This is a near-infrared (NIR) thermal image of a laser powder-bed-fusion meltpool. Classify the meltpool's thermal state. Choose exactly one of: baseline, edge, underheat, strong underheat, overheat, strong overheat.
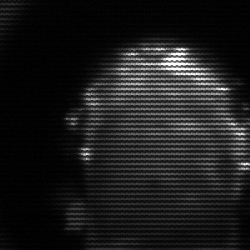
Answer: baseline